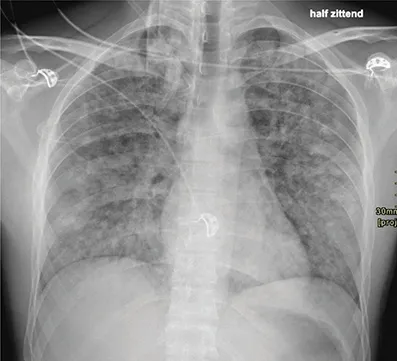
Chest X-ray at day 1.
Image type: radiology (x_ray)